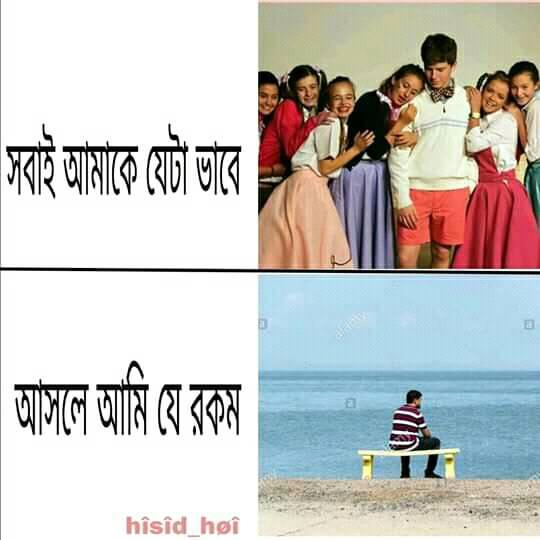
Caption: সবাই আমাকে যেটা ভাবে    আসলে আমি যে রকম
Label: non-hate